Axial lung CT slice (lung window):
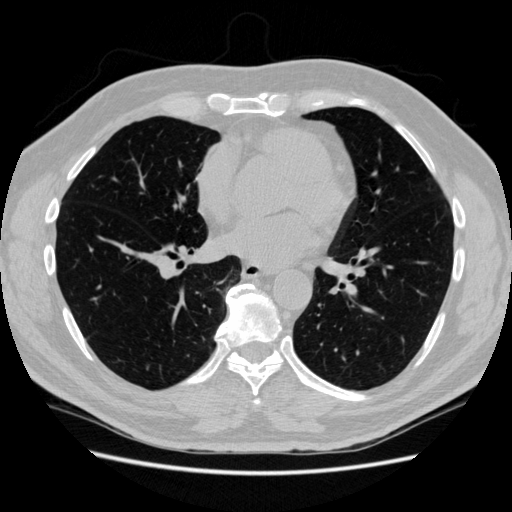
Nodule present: no